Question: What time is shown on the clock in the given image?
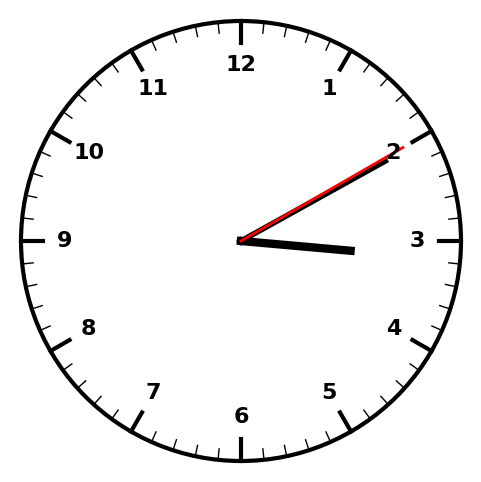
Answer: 03:10:10